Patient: sex F, age 60
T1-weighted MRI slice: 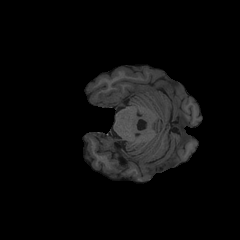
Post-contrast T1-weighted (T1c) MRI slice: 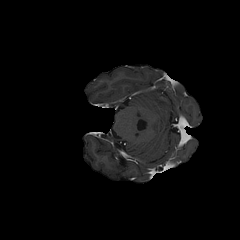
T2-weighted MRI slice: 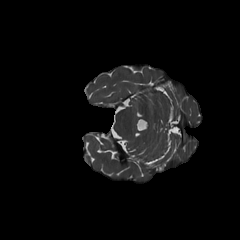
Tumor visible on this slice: no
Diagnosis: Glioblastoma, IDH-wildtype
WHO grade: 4